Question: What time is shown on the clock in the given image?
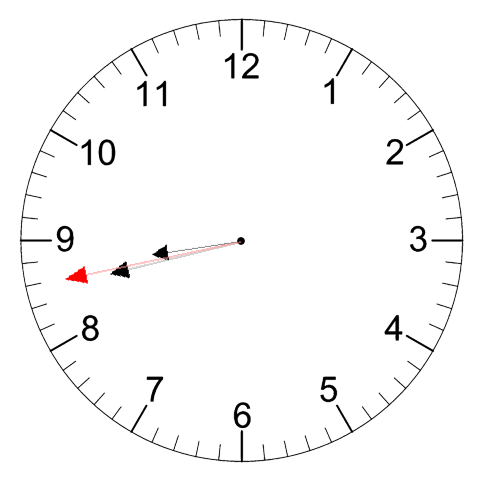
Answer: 08:42:43